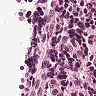
Metastatic tissue present: no